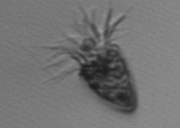
Label: Strombidium_tintinnodes